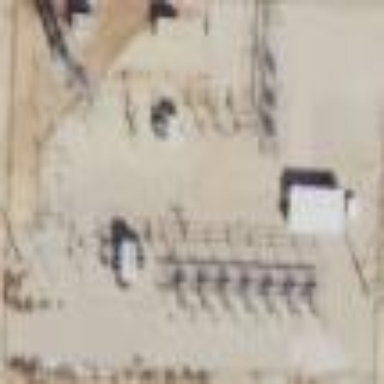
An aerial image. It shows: Industrial power substation surrounded by fence.